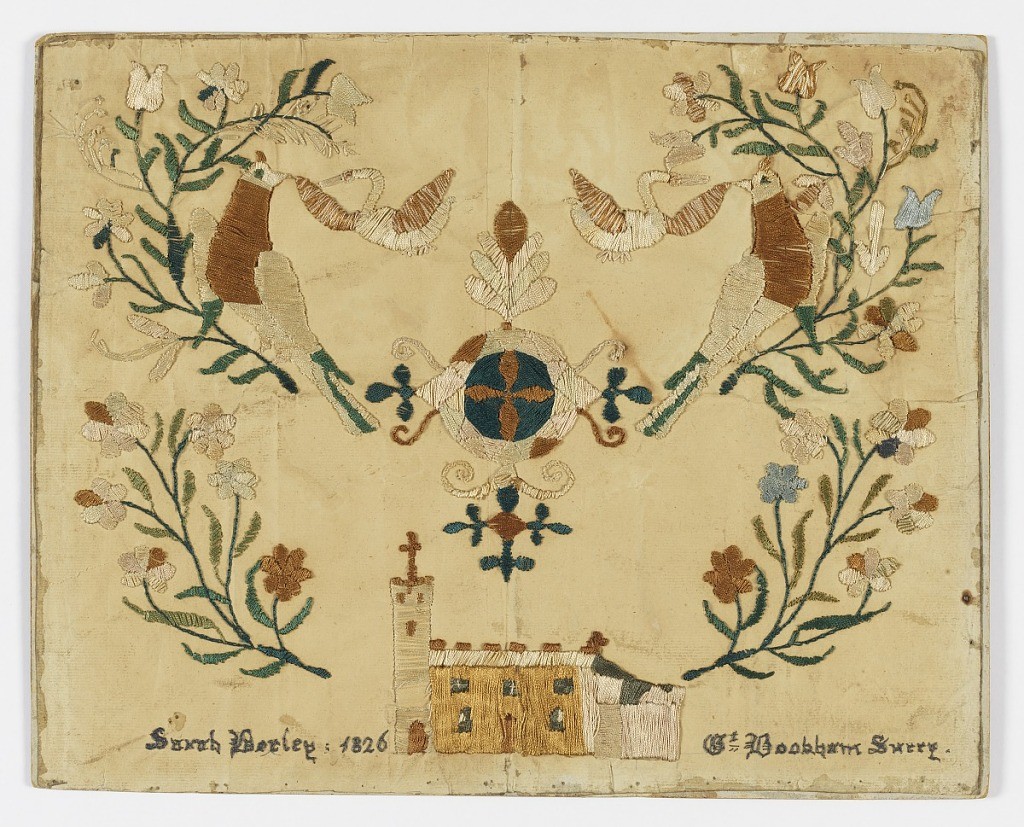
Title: Sampler
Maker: Sarah Borley
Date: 1826
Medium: silk, paper Technique: satin, chain and back stitches
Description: Medallion, sprays of flowers and illustration of the church in Great Bookham (considered to be one of the most interesting churches in Surrey)